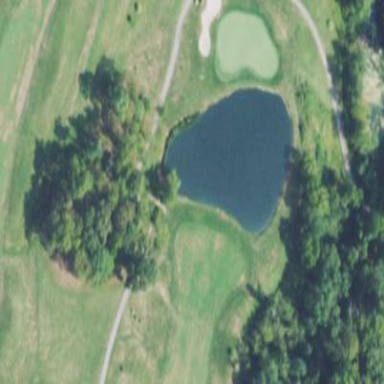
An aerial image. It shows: Water hazard in golf course. The hazard is natural water feature.